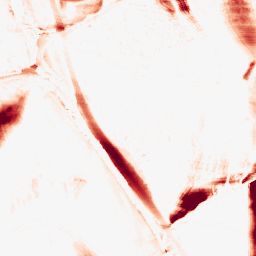
Category: morphological
Decomposition family: morphological_ellipse
Decomposition parameters: operation: opening
width: 10
height: 50
Upsampling method: sinc_hamming
Upsampling parameters: scale: 4
kernel_size: 16
Upsampling scale: 4